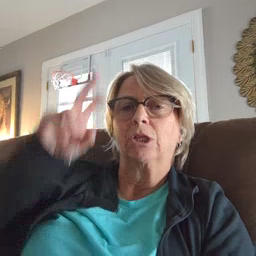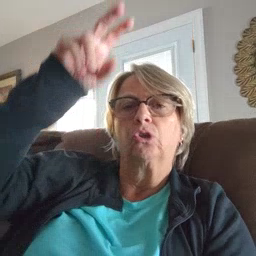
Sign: stairs